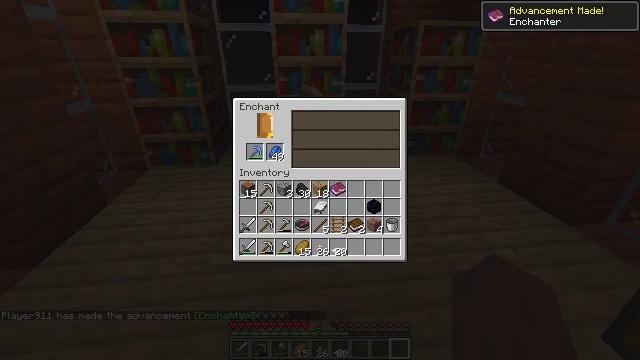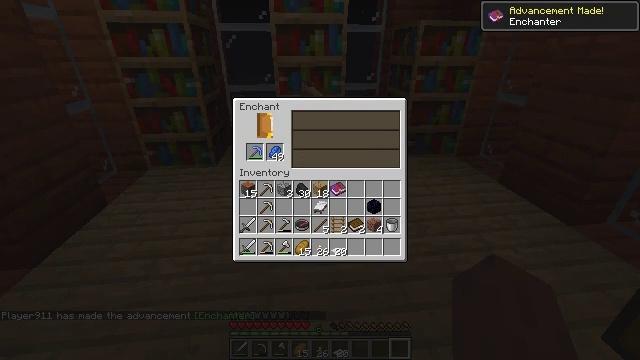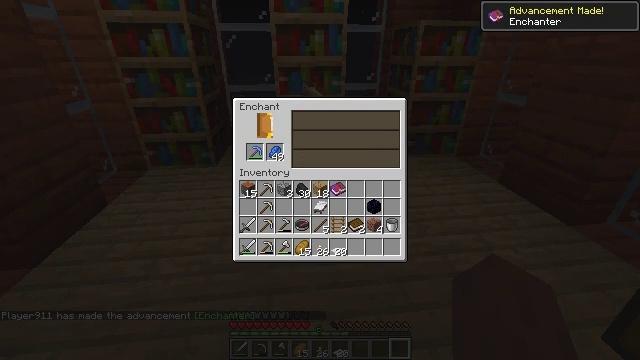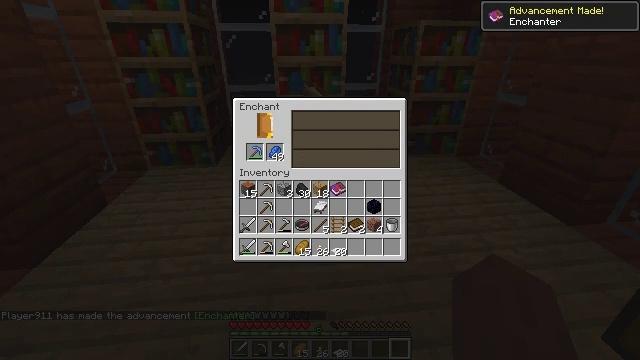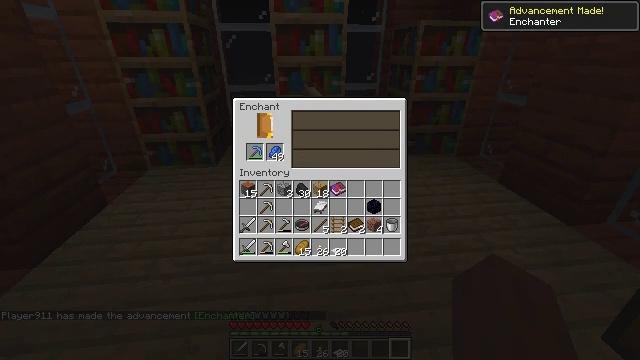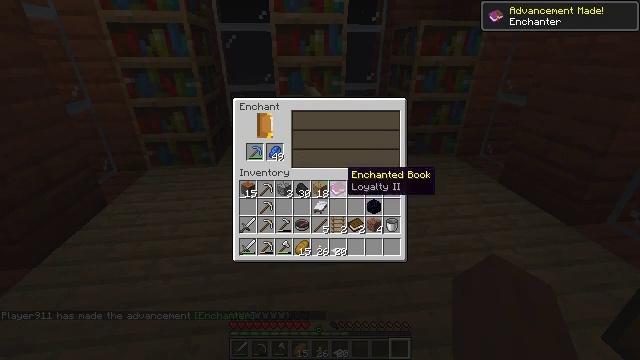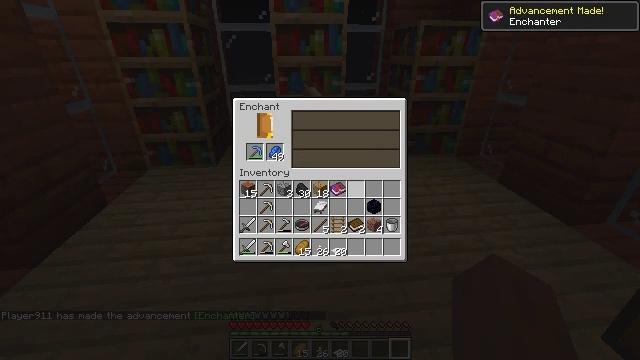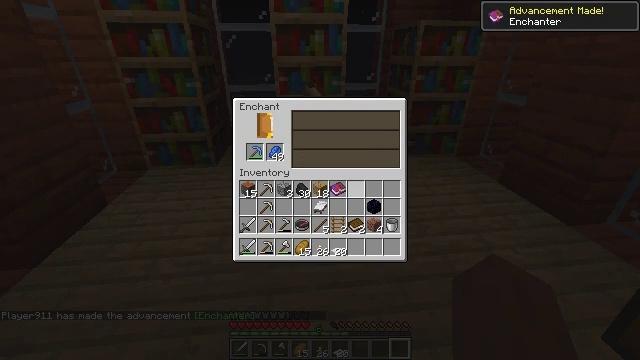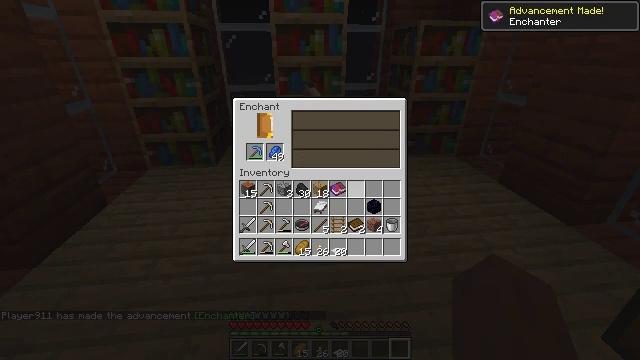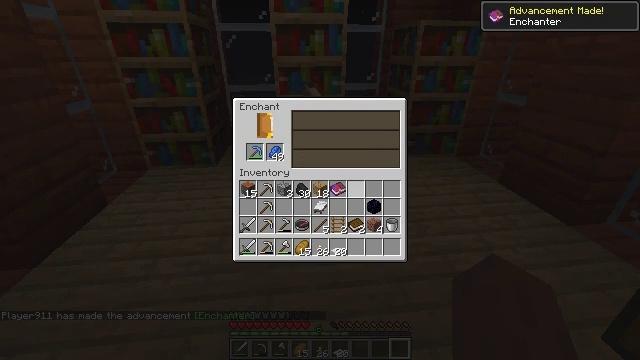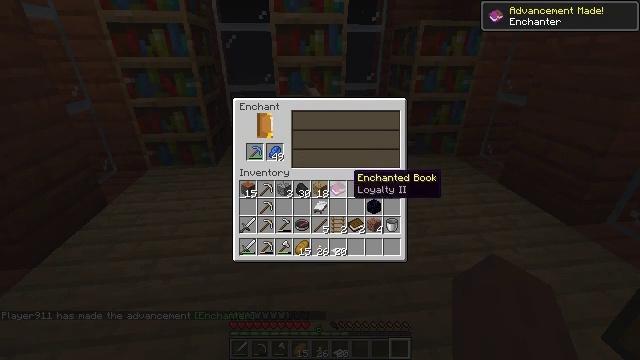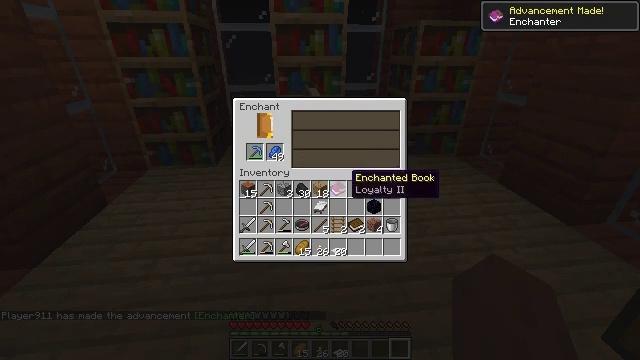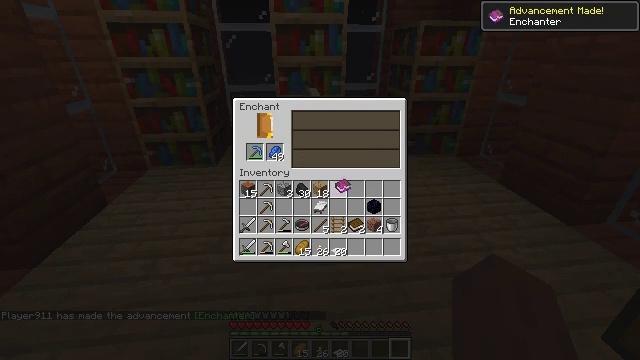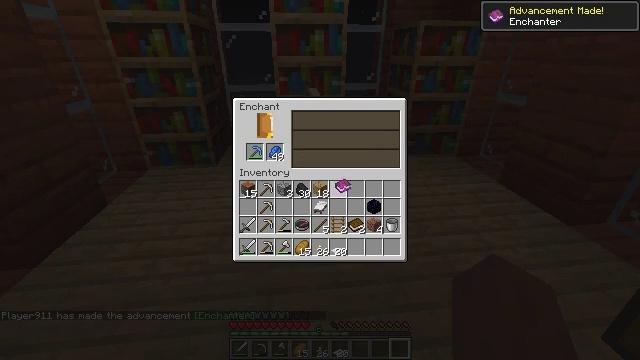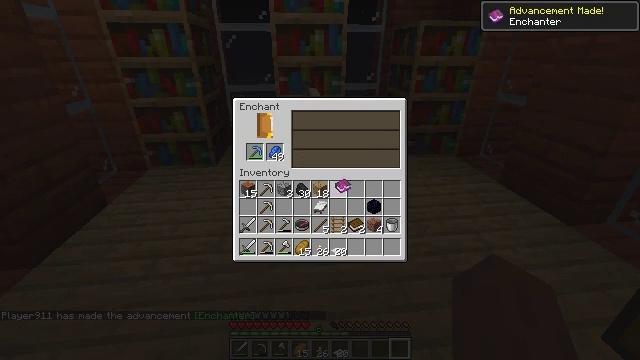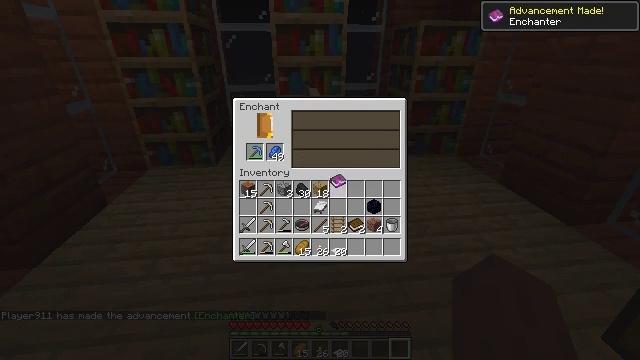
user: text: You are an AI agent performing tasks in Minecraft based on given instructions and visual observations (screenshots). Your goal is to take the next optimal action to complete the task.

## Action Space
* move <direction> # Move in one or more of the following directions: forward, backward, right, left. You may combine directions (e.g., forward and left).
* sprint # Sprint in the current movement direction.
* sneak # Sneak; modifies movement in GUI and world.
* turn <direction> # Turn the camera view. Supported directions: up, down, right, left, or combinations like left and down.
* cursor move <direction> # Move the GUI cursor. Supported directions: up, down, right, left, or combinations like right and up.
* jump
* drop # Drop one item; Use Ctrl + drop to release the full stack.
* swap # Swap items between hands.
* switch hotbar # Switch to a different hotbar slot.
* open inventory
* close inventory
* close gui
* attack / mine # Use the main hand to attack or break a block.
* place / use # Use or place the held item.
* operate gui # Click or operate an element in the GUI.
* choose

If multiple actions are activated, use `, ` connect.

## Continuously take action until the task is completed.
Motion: motion action
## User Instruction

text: Make a book by crafting it with paper and leather.
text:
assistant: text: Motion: no_op
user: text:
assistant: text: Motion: no_op
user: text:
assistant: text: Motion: turn down
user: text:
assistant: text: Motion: no_op
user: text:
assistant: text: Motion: turn right
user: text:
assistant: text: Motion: turn right
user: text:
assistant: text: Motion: no_op
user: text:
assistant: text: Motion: no_op
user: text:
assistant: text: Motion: no_op
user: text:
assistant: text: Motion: no_op
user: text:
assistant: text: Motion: no_op
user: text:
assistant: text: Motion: attack / mine
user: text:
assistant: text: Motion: attack / mine
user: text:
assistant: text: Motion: attack / mine
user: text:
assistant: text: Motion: no_op
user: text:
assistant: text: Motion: turn left and up
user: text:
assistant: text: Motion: turn left and up
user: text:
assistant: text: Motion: turn left and up
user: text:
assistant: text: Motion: no_op
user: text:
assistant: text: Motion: no_op
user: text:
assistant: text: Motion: no_op
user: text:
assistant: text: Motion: no_op
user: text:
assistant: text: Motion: attack / mine
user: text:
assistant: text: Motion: attack / mine
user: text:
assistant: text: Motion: attack / mine
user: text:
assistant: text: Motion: no_op
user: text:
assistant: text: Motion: no_op
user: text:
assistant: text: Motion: turn right and down
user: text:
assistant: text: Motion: turn right and down
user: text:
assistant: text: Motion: turn right and down